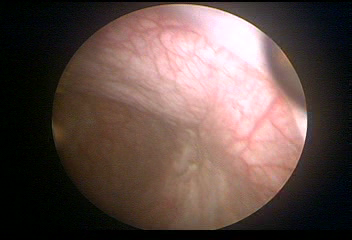
Modality: WLC
Class: Normal mucosa
Bladder cancer association: No